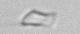
Label: detritus_transparent